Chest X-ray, AP view. Patient: 66 years old, sex F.
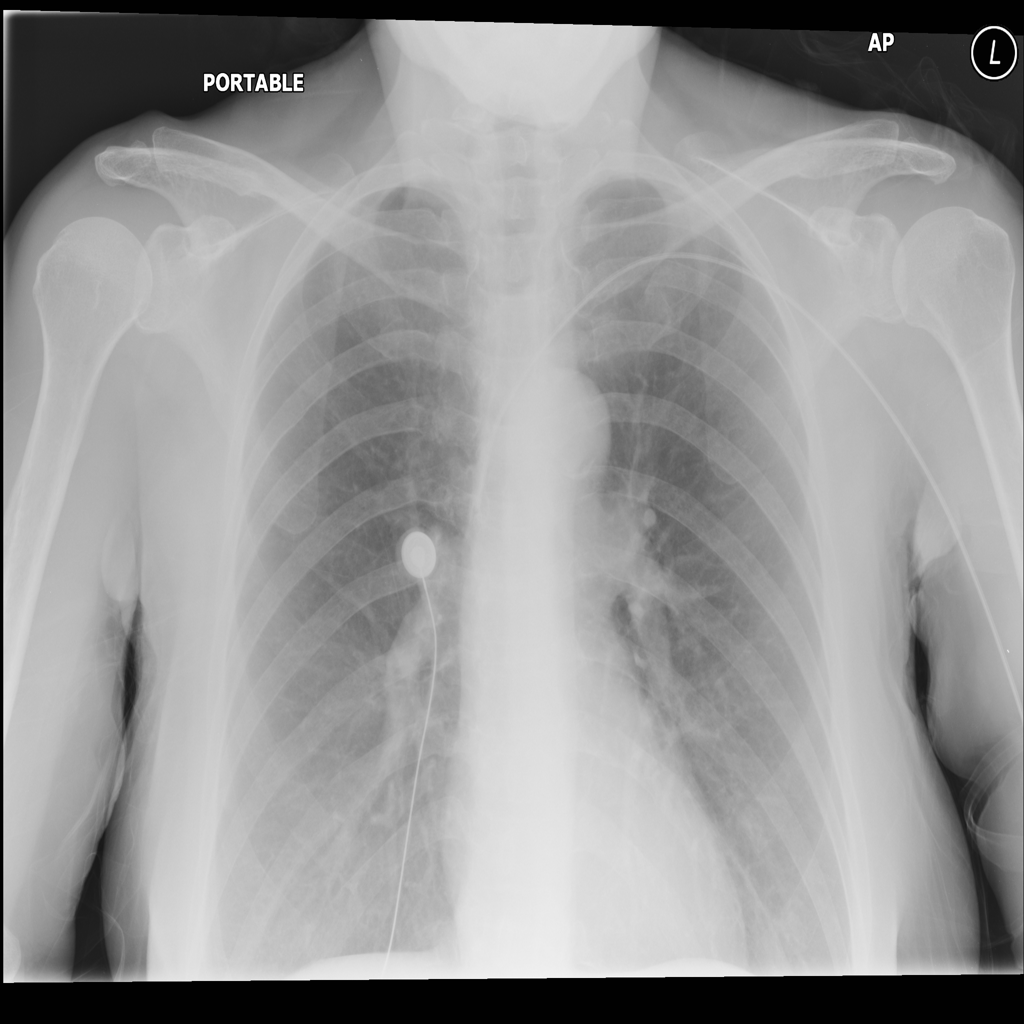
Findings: No Finding